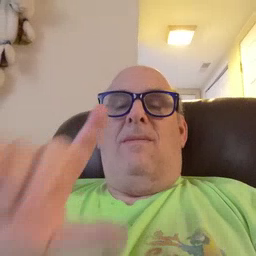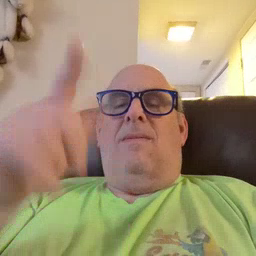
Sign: later